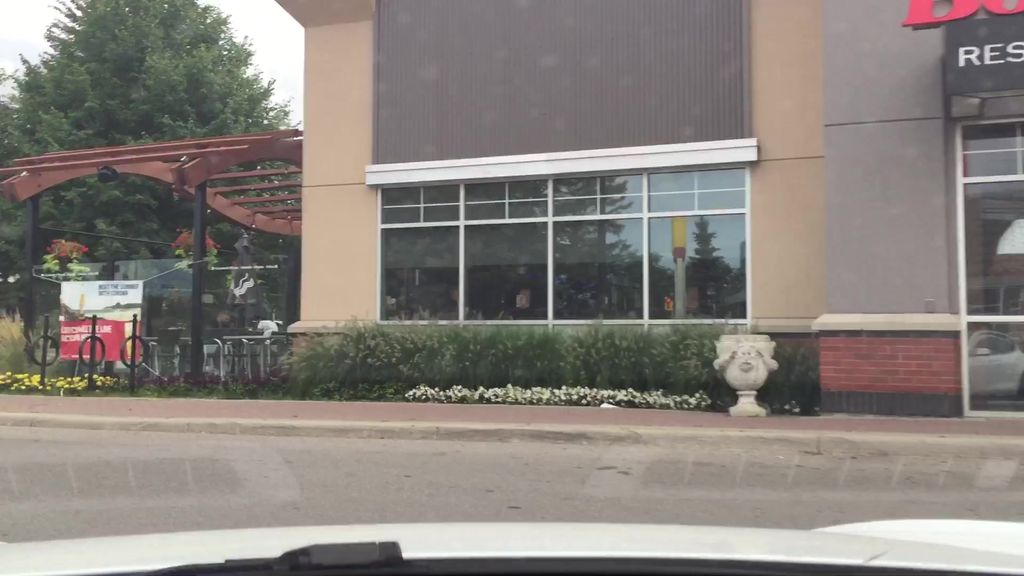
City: toronto